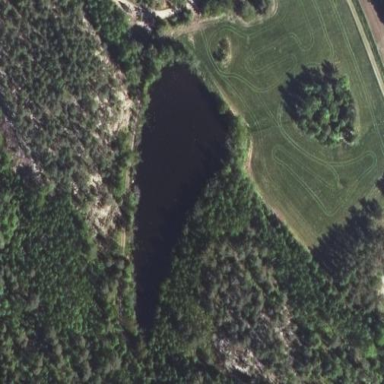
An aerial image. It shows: Serene pond surrounded by nature.